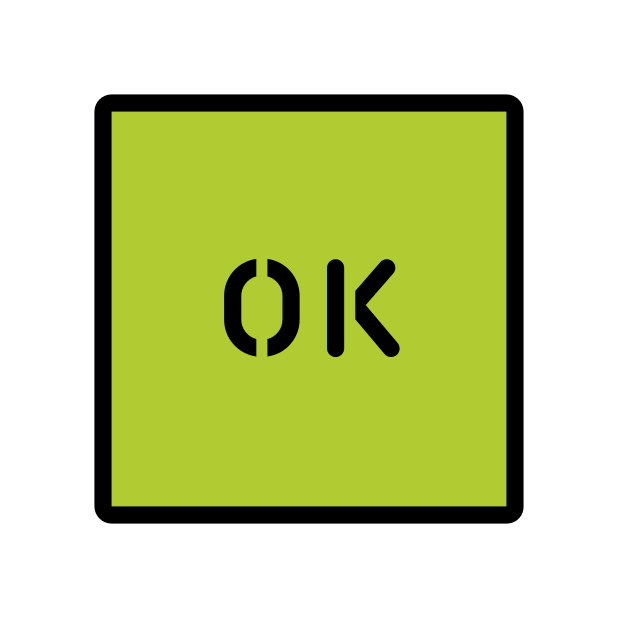
ok stencil